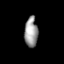
Tissue: prostate
Cell type: Fibroblasts
Senescence score: 0.6951
Nuclear area (px): 387
Mean DAPI intensity: 156.233